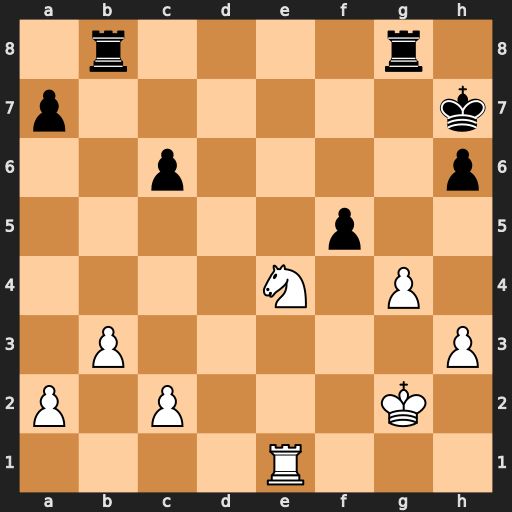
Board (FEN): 1r4r1/p6k/2p4p/5p2/4N1P1/1P5P/P1P3K1/4R3
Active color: w
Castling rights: -
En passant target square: -
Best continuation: Nf6+ Kg7 Nxg8